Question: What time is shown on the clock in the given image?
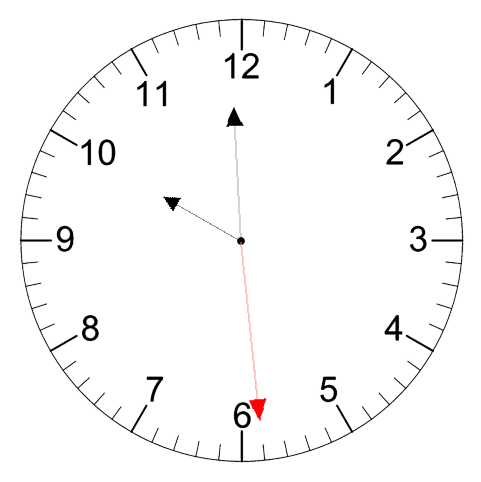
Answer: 09:59:29